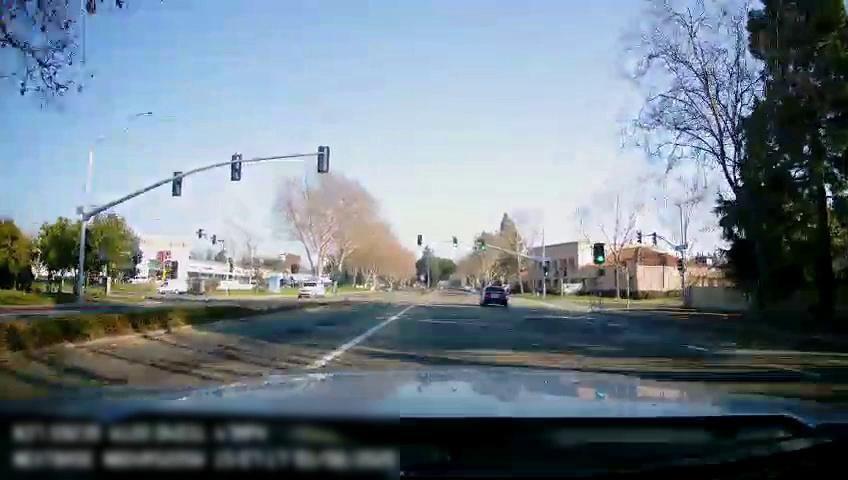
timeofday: Day
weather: Sunny
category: Drivable Space
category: Drivable Space
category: Vehicles | SUV
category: Vehicles | Van
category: Vehicles | Car
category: Lanes | Current Lane
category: Lanes | Current Lane
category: Traffic | Lights
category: Traffic | Lights
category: Traffic | Lights
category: Traffic | Lights
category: Traffic | Lights
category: Traffic | Lights
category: Traffic | Signs
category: Traffic | Lights
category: Traffic | Lights
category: Traffic | Lights
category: Traffic | Lights
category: Traffic | Lights
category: Traffic | Lights
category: Traffic | Signs
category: Traffic | Lights
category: Traffic | Lights
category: Traffic | Lights